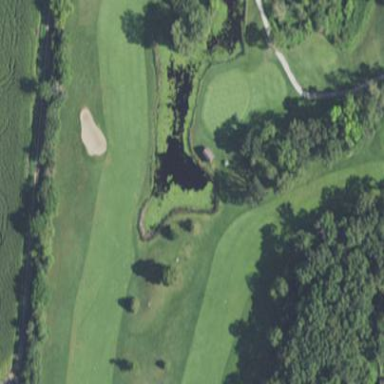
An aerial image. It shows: Water hazard on golf course.